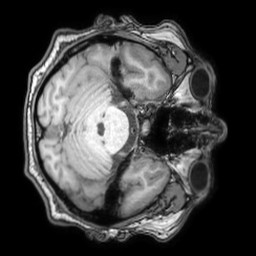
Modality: T1w
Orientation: axial
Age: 43
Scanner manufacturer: philips
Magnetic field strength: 3 T
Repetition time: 0.007 s
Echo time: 0.003501 s